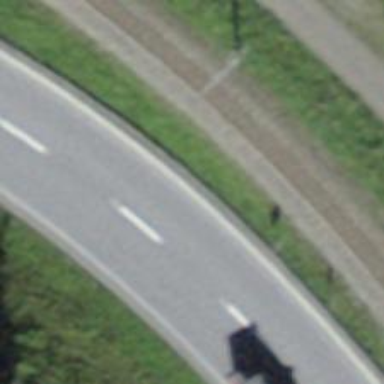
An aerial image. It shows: Asphalt road classified as primary highway.